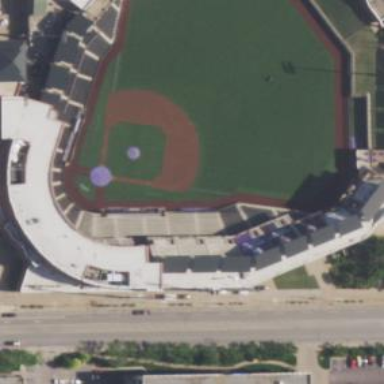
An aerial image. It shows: Stadium used for baseball.